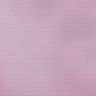
Metastatic tissue present: no